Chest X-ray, AP view. Patient: 46 years old, sex M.
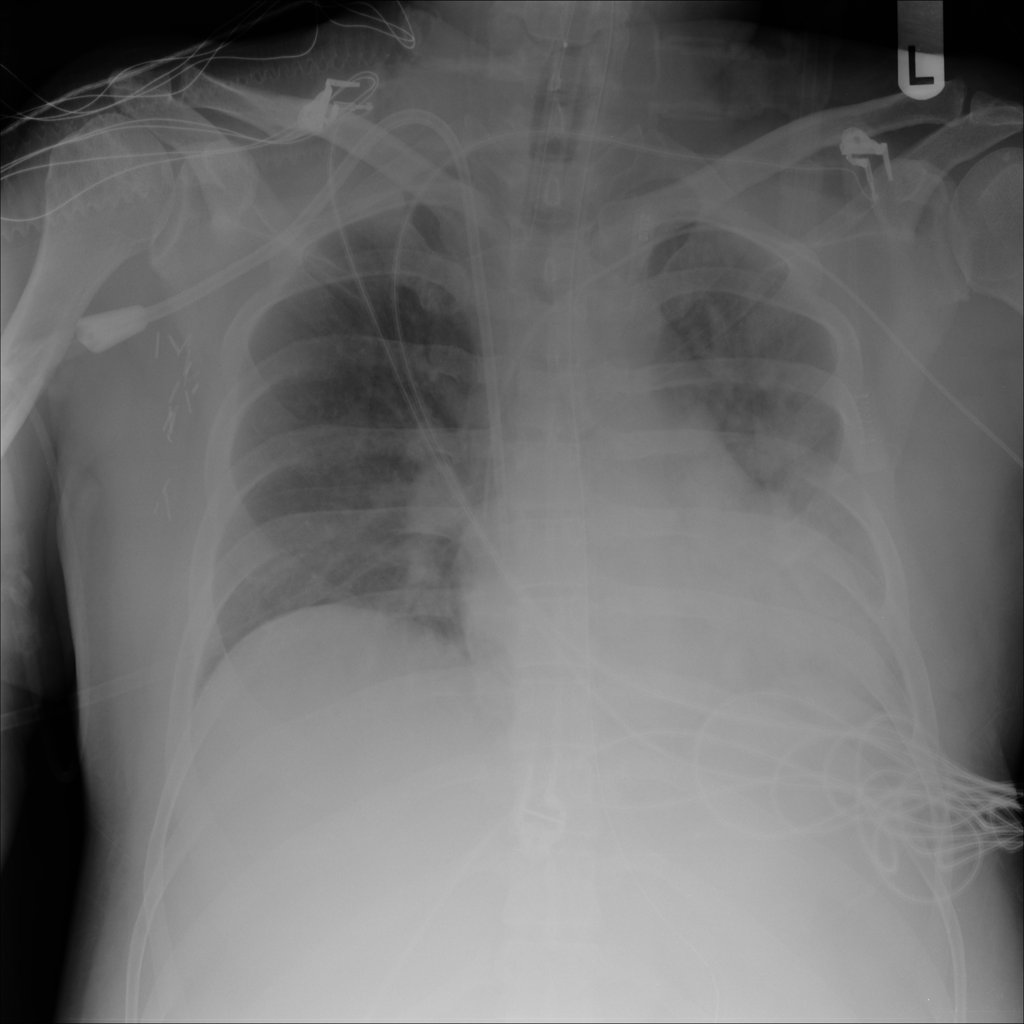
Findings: Infiltration